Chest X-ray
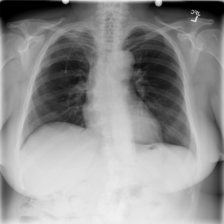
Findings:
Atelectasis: negative
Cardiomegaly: negative
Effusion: negative
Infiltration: negative
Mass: negative
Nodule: negative
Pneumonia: negative
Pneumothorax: negative
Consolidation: negative
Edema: negative
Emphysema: negative
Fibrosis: negative
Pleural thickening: negative
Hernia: negative